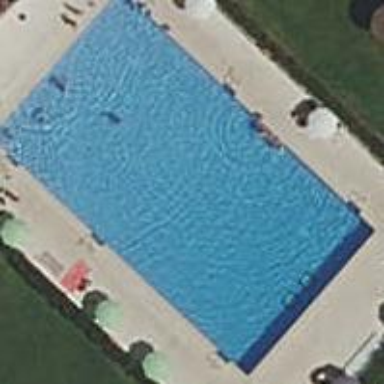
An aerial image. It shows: Swimming pool located in leisure land.